Aerial crown-view tile of a tropical tree (Barro Colorado Island, Panama), acquired 20250414:
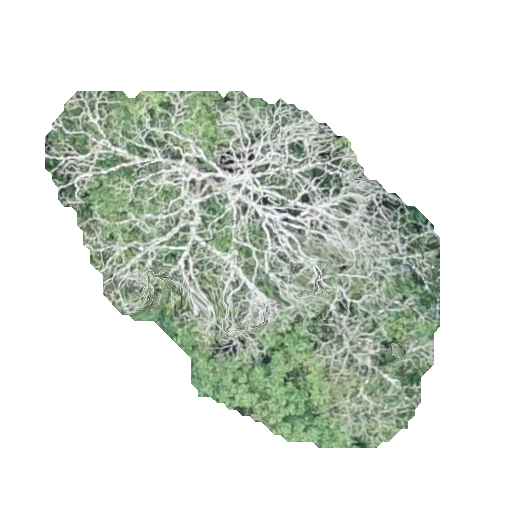
Species: Tabebuia rosea
GBIF accepted scientific name: Tabebuia rosea
Crown area: 143.4 m²